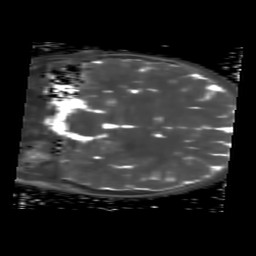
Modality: T2map
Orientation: coronal
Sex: male
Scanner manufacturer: siemens
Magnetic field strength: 3 T
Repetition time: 4 s